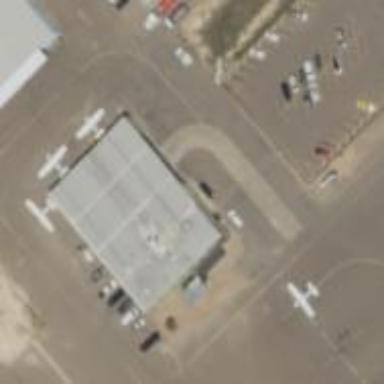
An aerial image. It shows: Hangar building located at airport.